Chest X-ray. View position: PA
Patient age: 19
Patient sex: M
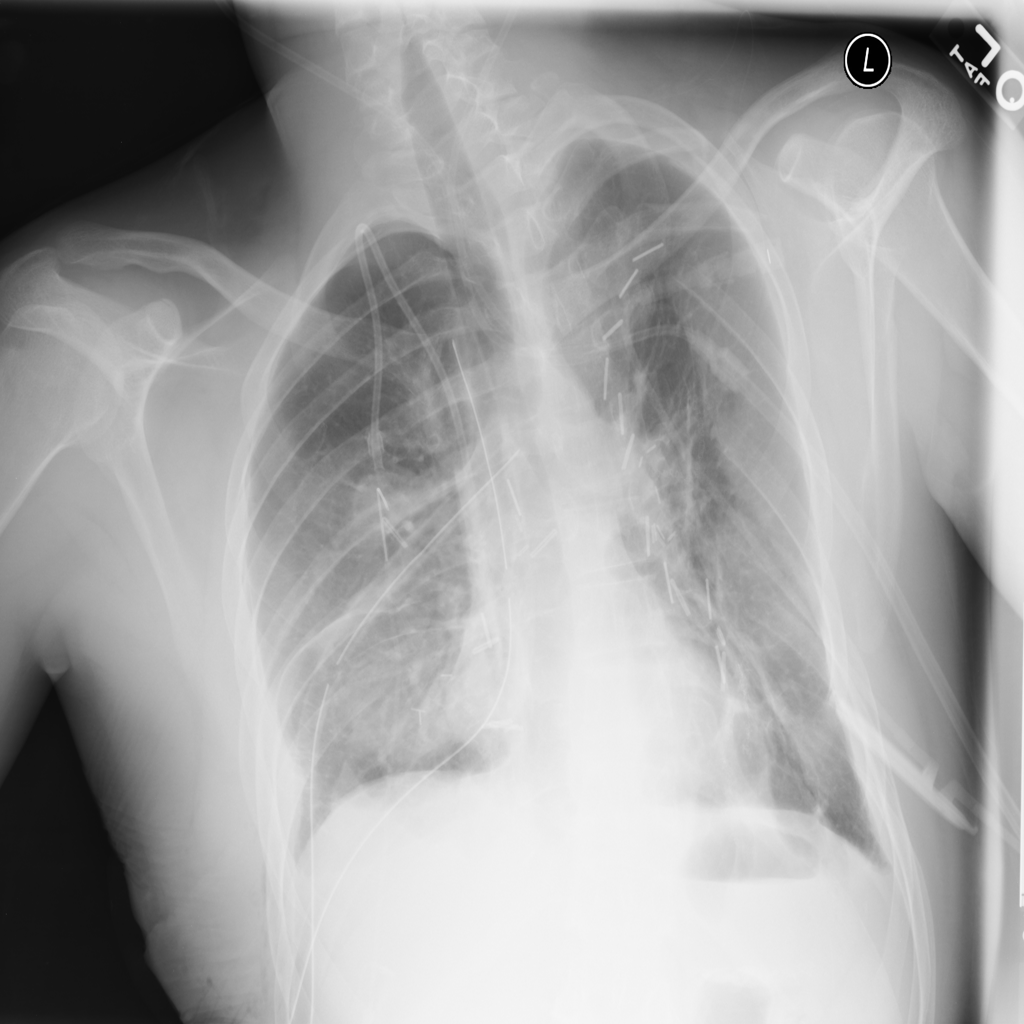
Finding: Pneumothorax